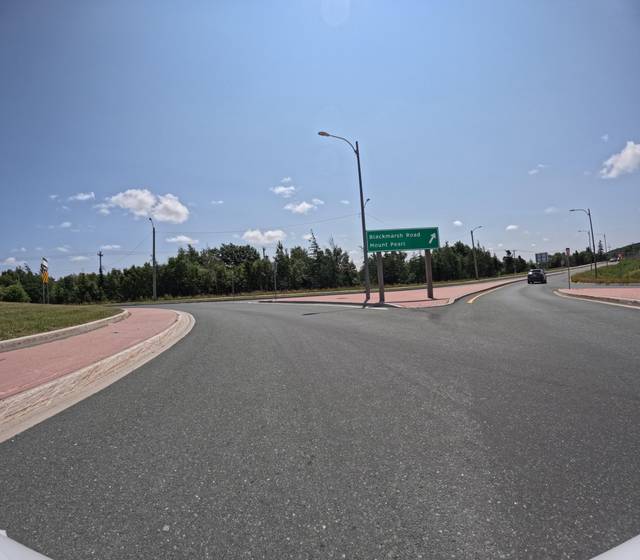
Region: Canada
Coordinates: 47.541, -52.766